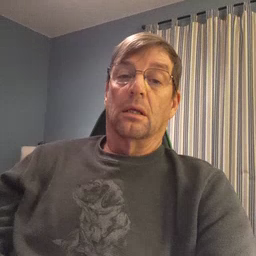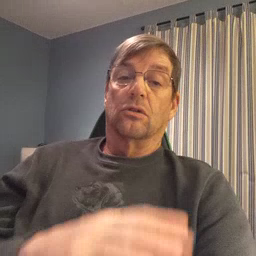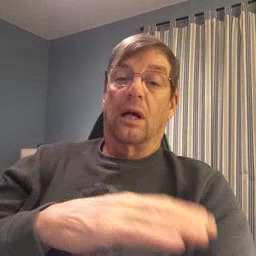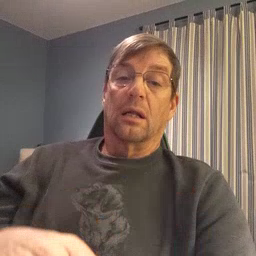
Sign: child